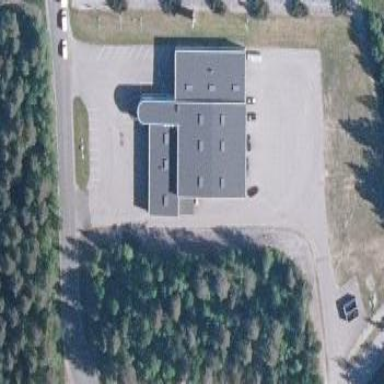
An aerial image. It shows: Building that houses tire shop.